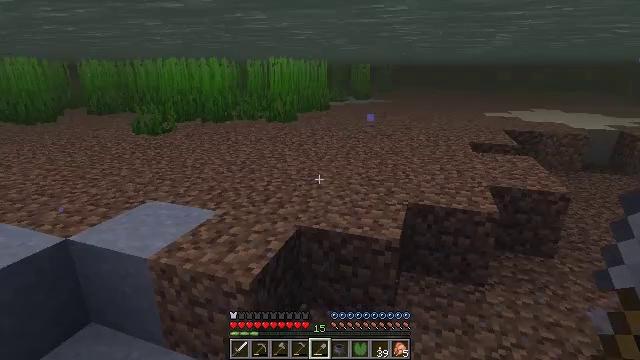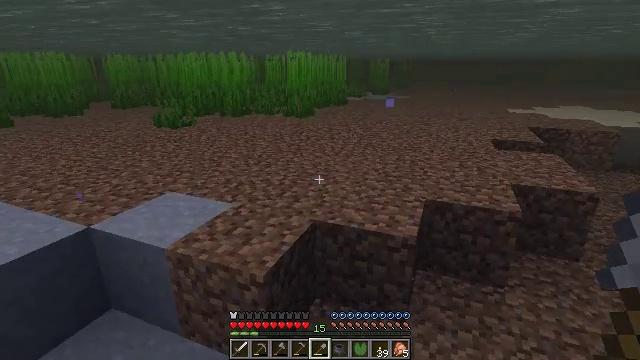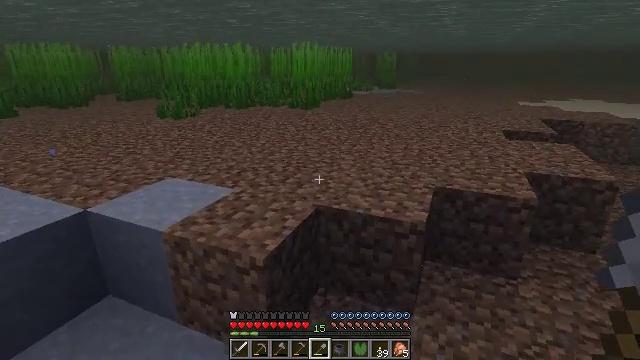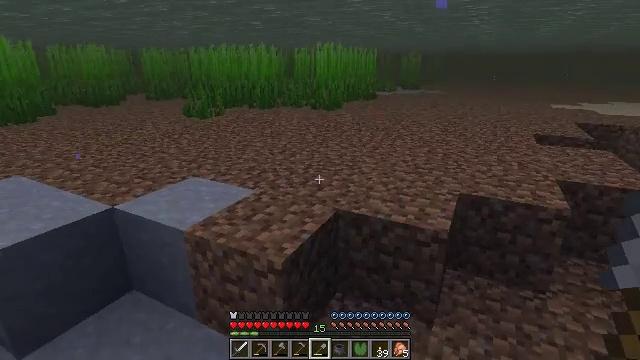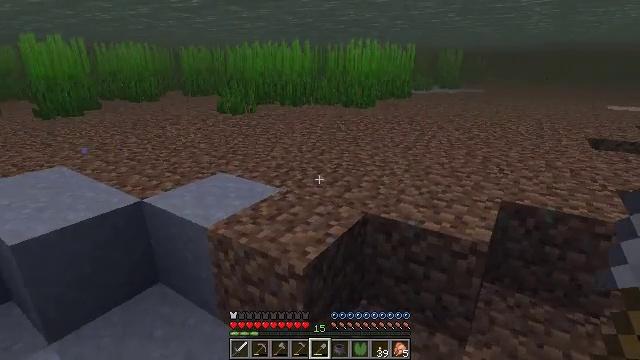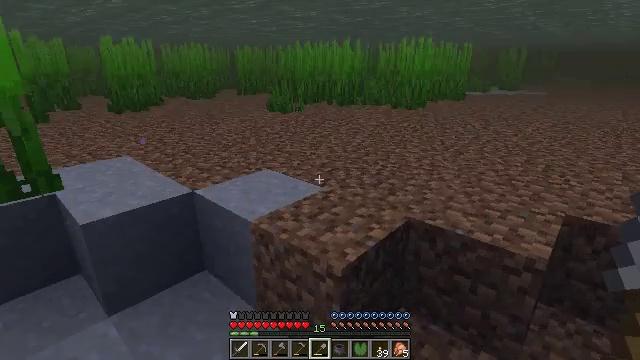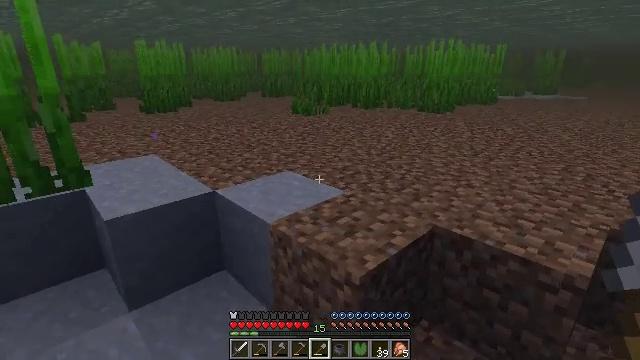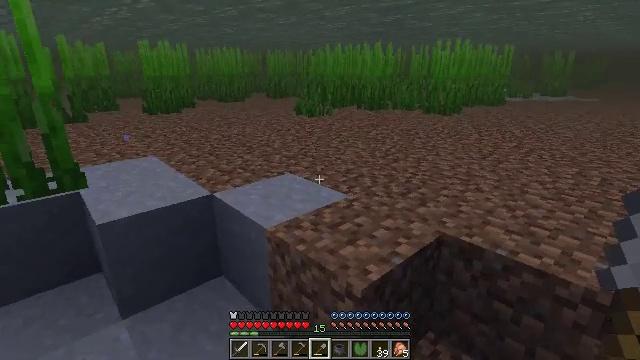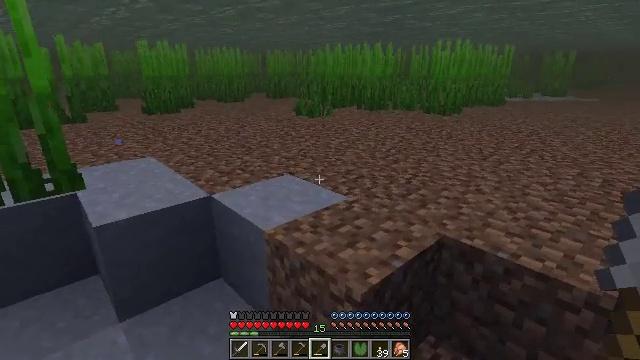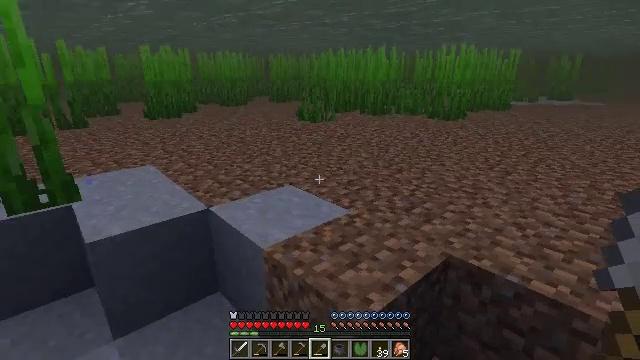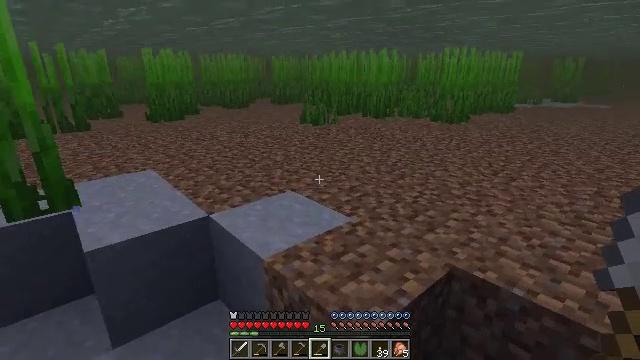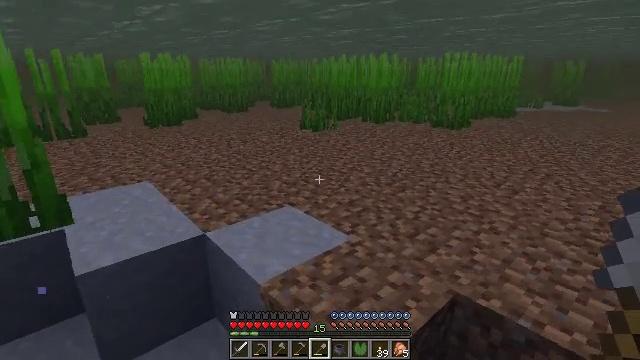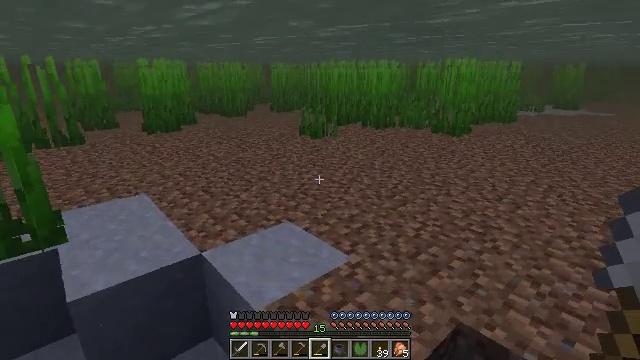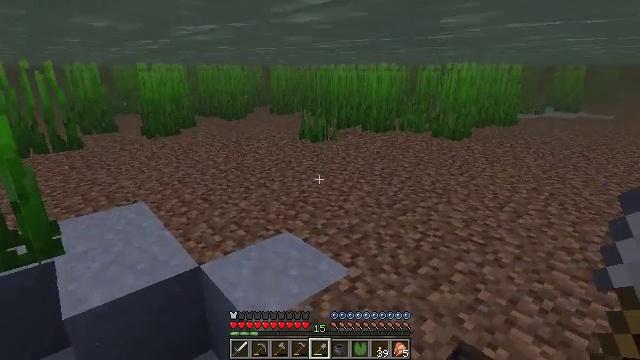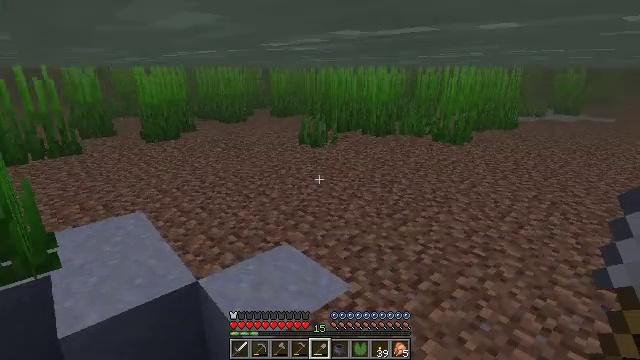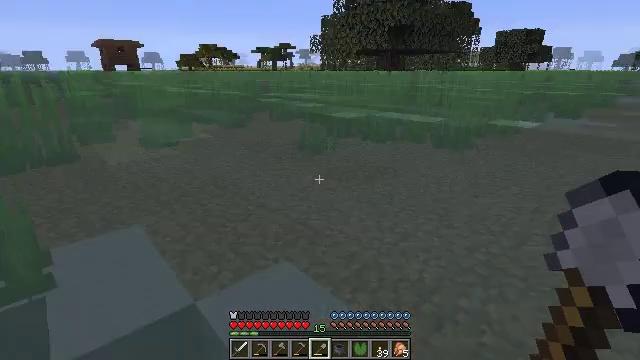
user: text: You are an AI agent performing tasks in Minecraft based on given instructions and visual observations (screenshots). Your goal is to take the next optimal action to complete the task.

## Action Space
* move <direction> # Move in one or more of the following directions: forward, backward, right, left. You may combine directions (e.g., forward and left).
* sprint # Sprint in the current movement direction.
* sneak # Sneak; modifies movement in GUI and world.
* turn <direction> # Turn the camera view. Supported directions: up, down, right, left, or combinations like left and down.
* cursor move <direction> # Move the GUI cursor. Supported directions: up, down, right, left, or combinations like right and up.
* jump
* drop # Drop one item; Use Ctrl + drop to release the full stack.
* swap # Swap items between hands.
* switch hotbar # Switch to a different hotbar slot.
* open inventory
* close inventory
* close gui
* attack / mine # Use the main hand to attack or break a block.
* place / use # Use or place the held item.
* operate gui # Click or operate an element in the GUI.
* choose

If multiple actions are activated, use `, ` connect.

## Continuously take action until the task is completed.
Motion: motion action
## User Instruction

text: Collect clay by holding down the left mouse button.
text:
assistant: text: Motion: move forward, turn left
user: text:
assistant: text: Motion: move forward, turn left
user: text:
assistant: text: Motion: move forward, turn left
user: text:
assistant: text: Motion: move forward, turn left
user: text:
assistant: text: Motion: move forward, turn left
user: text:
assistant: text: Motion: move forward, turn left
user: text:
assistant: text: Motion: move forward, jump
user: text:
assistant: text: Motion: move forward, jump
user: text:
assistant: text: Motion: move forward, jump
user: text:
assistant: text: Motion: move forward, jump
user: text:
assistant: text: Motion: move forward, jump
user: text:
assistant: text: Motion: move forward, jump
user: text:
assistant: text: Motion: move forward, jump
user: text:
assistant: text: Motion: move forward, jump
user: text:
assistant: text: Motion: move forward, jump
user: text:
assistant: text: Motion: move forward, jump
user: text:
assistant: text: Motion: move forward, jump
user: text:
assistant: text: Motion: move forward
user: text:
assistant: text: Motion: move forward
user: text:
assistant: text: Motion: move forward, turn left and down
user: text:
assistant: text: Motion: move forward and move right, turn left and down
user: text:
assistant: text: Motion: move forward and move right, turn left and down
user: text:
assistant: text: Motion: move forward and move right, turn left and down
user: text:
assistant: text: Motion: move forward and move right, turn left
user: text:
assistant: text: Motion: move forward and move right
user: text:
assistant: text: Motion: move forward and move right, turn left
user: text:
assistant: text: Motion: move forward, sneak, turn left
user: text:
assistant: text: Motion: move forward, sneak, turn left
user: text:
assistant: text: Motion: move forward, sneak, turn left
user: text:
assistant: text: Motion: sneak, turn left